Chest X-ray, AP view. Patient: 54 years old, sex M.
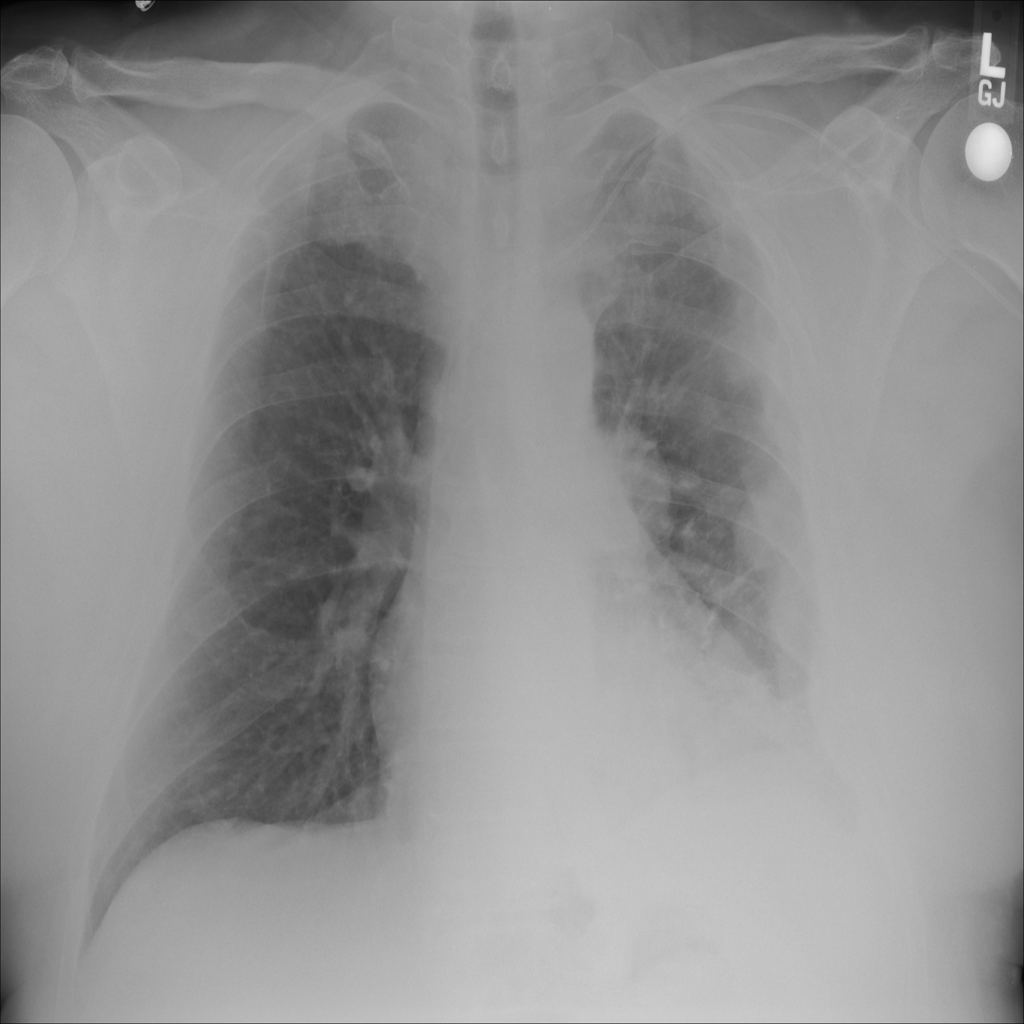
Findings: No Finding